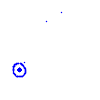
Particle: kaon